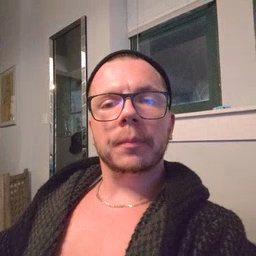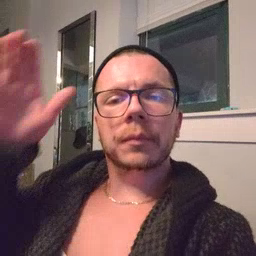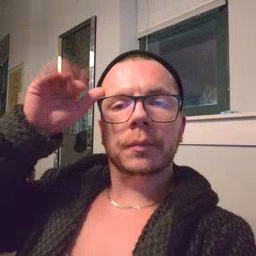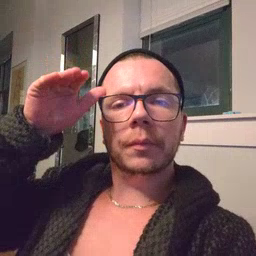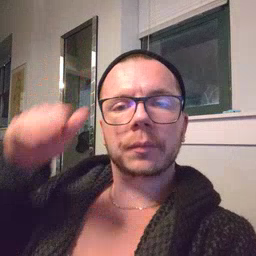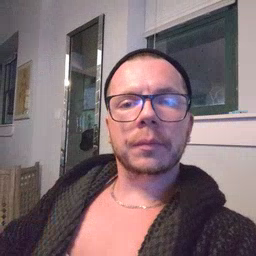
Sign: donkey